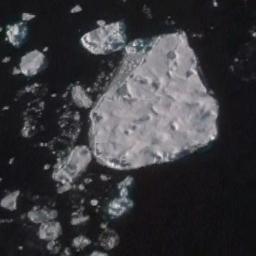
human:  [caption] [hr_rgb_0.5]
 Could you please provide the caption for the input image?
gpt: A large piece of sea ice and a lot of small pieces of sea ice gather together .

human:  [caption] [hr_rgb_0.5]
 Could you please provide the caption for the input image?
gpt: The sea ice in the middle is larger .

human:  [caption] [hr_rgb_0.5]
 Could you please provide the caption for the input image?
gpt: There is a big ice and many small ice on the deep blue sea .

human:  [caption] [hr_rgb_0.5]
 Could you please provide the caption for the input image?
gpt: A large piece of ice and many small pieces of ice around it float on the deep blue sea .

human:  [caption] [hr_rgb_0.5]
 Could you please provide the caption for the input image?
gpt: There are some pieces of sea ice and a larger one .